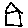
Label: house